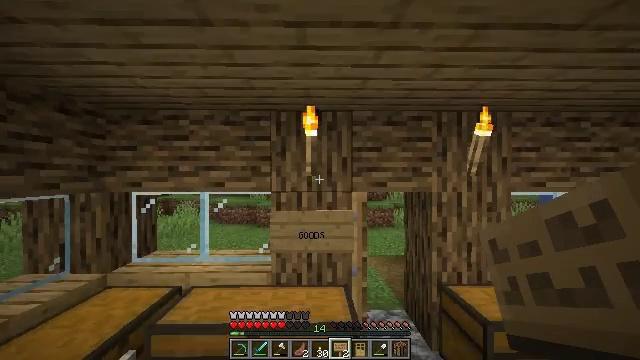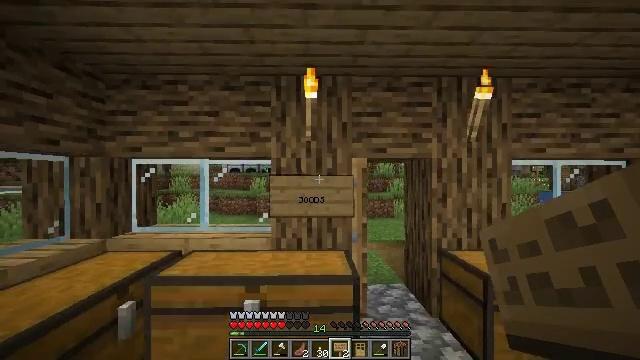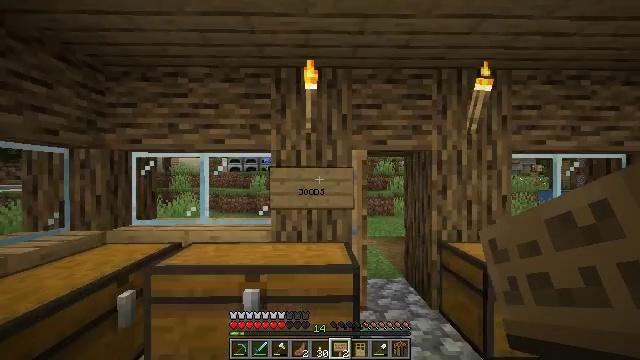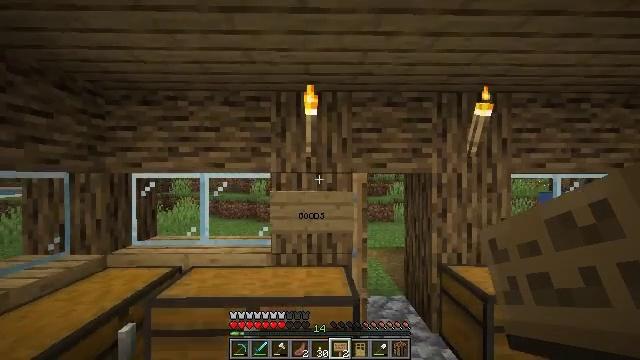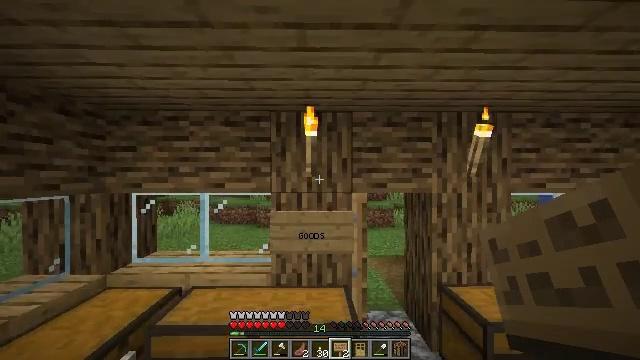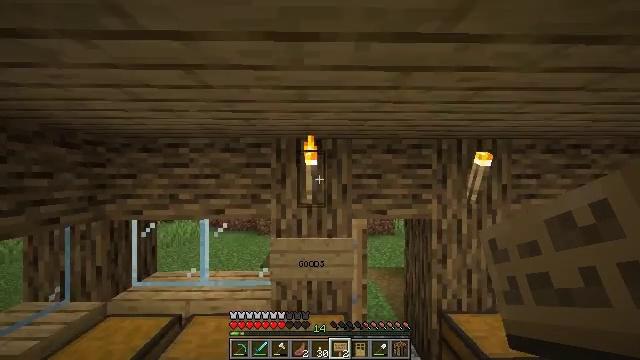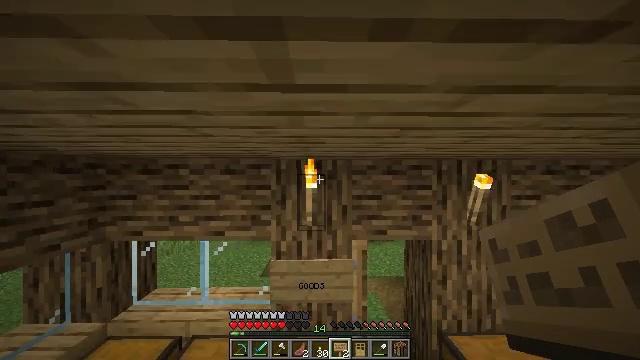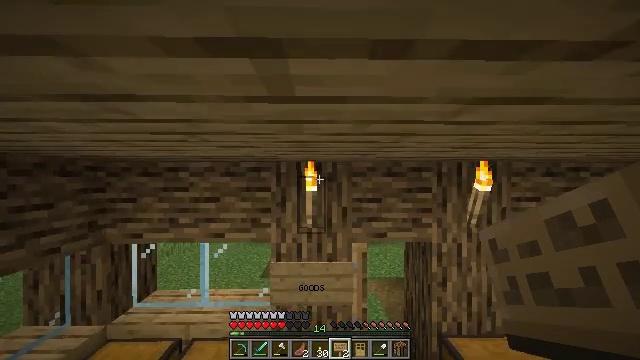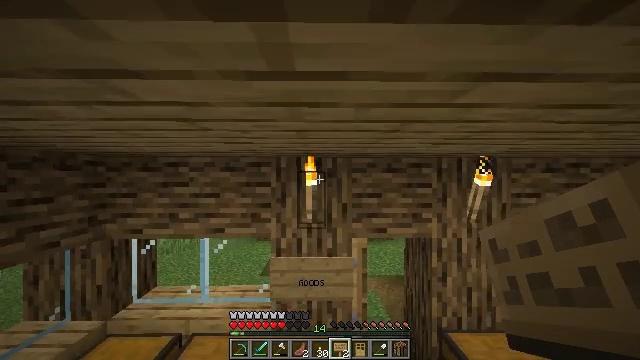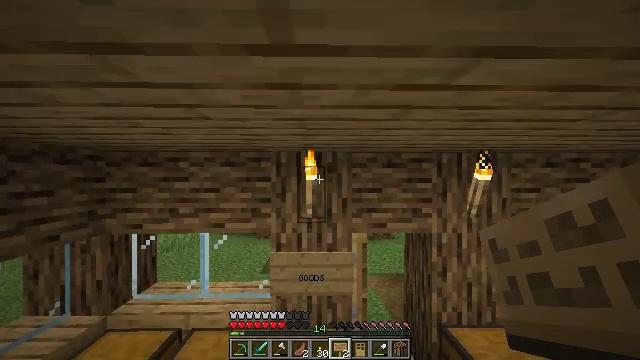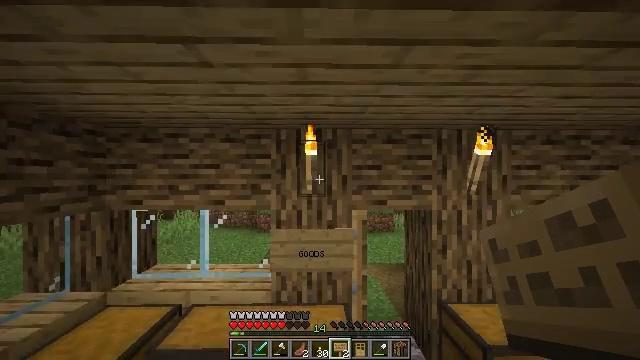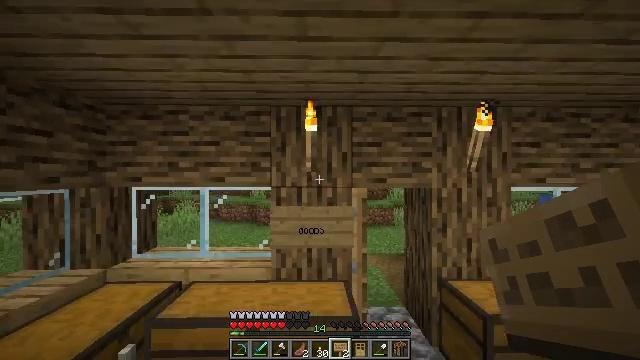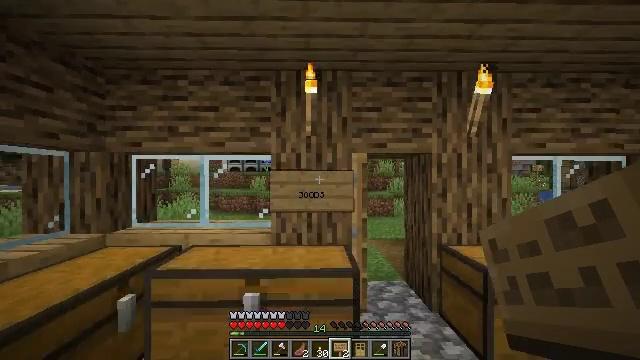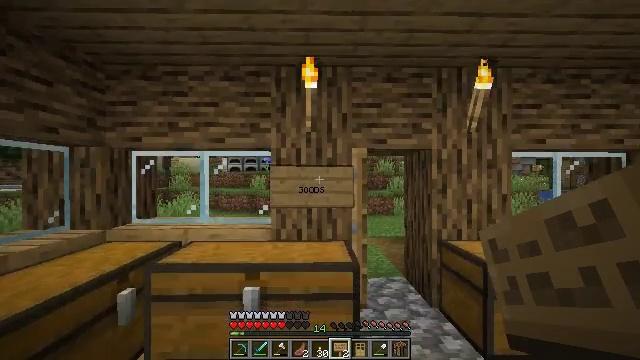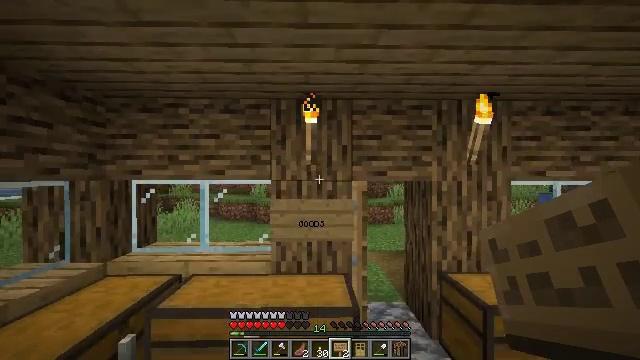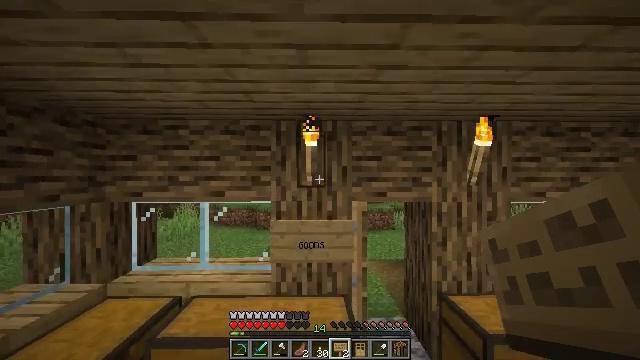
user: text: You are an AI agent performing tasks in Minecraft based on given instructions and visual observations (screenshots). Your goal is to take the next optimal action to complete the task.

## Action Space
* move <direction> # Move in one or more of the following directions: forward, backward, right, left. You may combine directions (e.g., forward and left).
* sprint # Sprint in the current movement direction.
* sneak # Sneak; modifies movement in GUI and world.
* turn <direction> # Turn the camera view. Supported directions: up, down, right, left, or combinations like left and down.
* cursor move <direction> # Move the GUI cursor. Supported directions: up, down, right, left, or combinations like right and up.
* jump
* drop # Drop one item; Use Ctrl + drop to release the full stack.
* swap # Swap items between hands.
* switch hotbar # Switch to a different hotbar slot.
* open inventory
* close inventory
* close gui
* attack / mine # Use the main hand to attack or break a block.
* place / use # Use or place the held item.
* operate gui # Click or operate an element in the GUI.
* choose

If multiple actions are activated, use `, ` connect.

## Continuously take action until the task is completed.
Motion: motion action
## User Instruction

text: Collect the oak wall sign by mining it.
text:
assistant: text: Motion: no_op
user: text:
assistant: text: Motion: no_op
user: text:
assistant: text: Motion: no_op
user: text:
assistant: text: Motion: no_op
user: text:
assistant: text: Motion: no_op
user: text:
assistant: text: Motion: no_op
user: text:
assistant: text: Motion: no_op
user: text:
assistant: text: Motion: no_op
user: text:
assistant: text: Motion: no_op
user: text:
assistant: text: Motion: no_op
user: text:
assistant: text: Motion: no_op
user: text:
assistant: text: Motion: no_op
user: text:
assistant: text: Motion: no_op
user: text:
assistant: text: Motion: no_op
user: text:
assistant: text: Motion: no_op
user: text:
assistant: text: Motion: no_op
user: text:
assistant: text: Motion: no_op
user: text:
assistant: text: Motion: no_op
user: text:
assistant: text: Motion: no_op
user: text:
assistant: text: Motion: no_op
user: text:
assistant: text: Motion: no_op
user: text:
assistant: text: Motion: no_op
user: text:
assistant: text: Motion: no_op
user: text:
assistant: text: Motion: no_op
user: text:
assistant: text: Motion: no_op
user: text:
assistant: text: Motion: no_op
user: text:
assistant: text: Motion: no_op
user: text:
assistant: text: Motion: no_op
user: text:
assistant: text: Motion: no_op
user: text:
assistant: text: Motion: no_op